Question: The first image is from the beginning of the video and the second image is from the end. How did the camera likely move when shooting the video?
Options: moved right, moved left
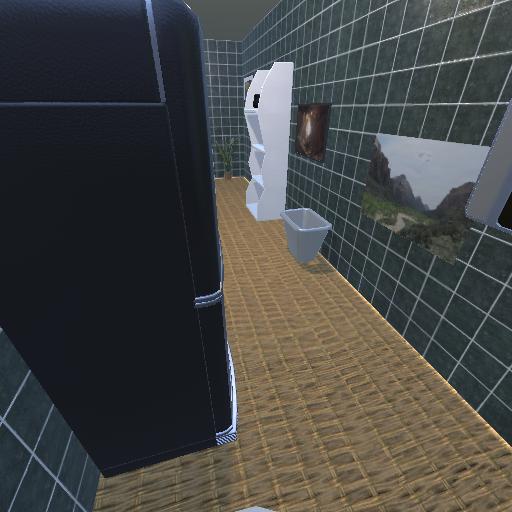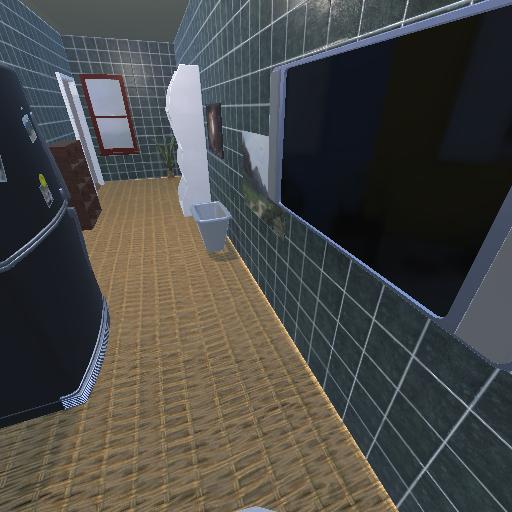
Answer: moved right